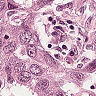
Metastatic tissue present: yes